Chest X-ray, AP view. Patient: 59 years old, sex M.
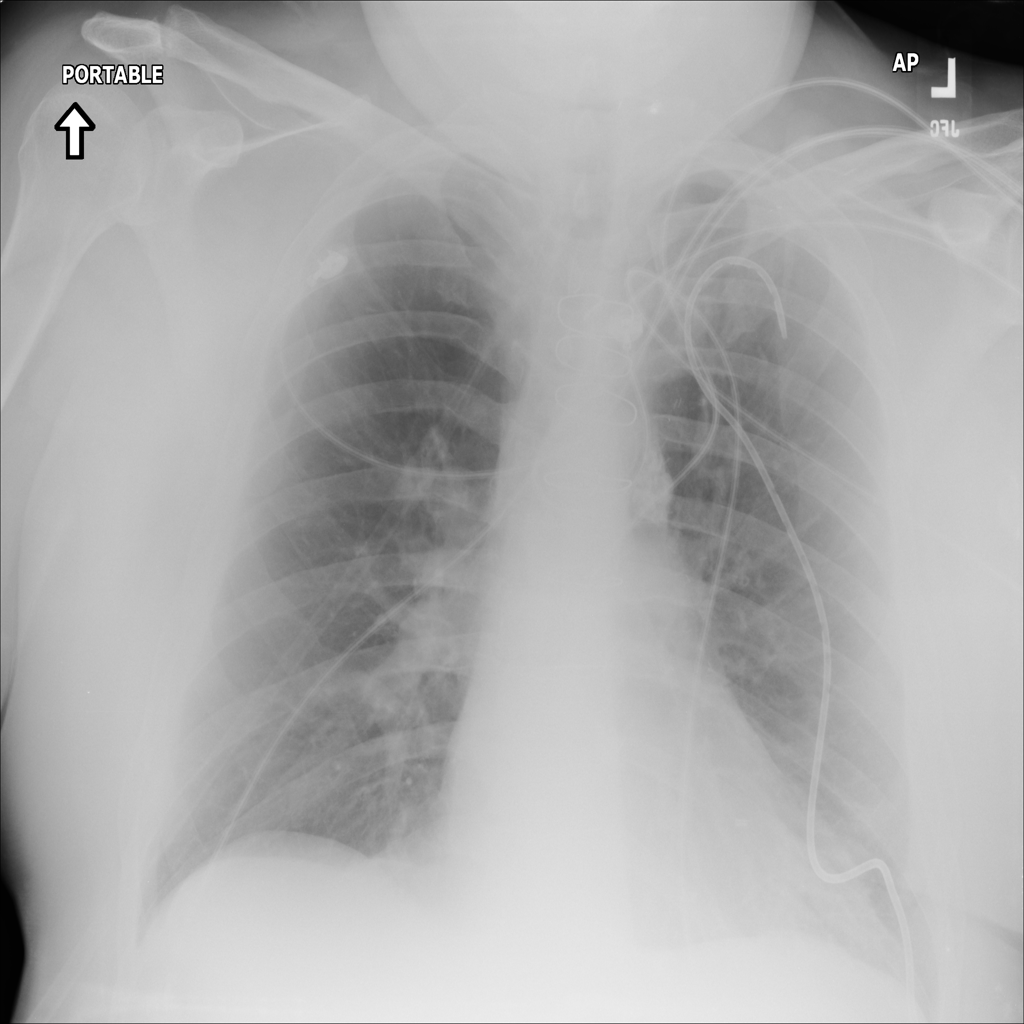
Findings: No Finding